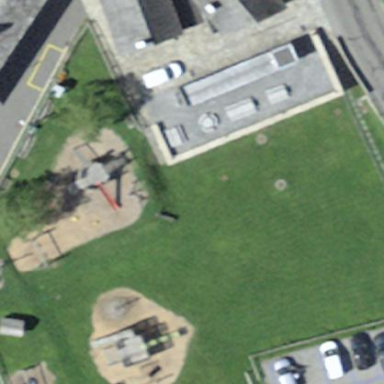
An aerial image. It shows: Playground area for leisure land.